Question: The database is not storing information all on the same row. On the first page, when I click the button it records it and that's fine, it's stored. Then on the next page, when i click the button, it stores the information, but on a different row? Any solutions? Heres the problem, and code below.
---

'''
public void addInformationToDatabase()
{
string Sex = ddlGender.Text;
string Name = tbxName.Text;
string DOB = tbxDOB.Text;
string connectionString = WebConfigurationManager.ConnectionStrings["ConnectionString"].ConnectionString;
SqlConnection Con = new SqlConnection(connectionString);
SqlCommand command = new SqlCommand();
command.Connection = Con;
command.CommandType = CommandType.Text;
command.CommandText = "INSERT INTO [User] (GenderID,Name,DOB) VALUES(@Sex,@Name,@DOB)";
command.Parameters.AddWithValue("@Sex", Sex);
command.Parameters.AddWithValue("@Name", Name);
command.Parameters.AddWithValue("@DOB", DOB);
try
{
Con.Open();
command.ExecuteNonQuery();
}
catch (Exception ex)
{
Response.Write(ex.Message);
}
finally
{
Con.Close();
}
}
'''
---
'''
public void save()
{
string checkboxSelection = CheckBoxList1.SelectedItem.ToString();
string connectionString = WebConfigurationManager.ConnectionStrings["ConnectionString"].ConnectionString;
SqlConnection Con = new SqlConnection(connectionString);
SqlCommand c = new SqlCommand();
c.Connection = Con;
c.CommandType = CommandType.Text;
c.CommandText = "INSERT INTO [User] (Ans1) VALUES(@Ans1)";
c.Parameters.AddWithValue("@Ans1", checkboxSelection);
try
{
Con.Open();
c.ExecuteNonQuery();
}
catch (Exception ex)
{
Response.Write(ex.Message);
}
finally
{
Con.Close();
}
}
'''
---
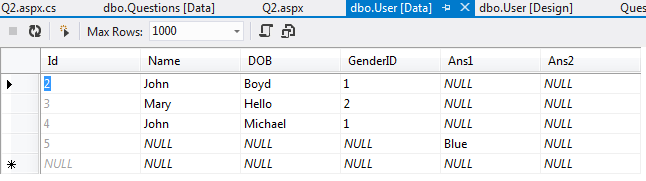
Answer: your first page needs to get the ID back following the insert and then your second page needs to do an <URL> based on that ID, not a subsequent insert.
There are a lot of resources about getting ids back - e.g <URL>
(I'm assuming the id field uniquely identifies your row)
first query -
'''
c.CommandText = "INSERT INTO [User] (Ans1) VALUES(@Ans1); SELECT SCOPE_IDENTITY()";
...
int userID = (Int32) c.ExecuteScalar();
'''
you'll need to pass that ID to your 2nd page and change the insert to be an update:
'''
"UPDATE User] SET Ans1 = @Ans1 WHERE Id = @id";
'''
you'll also need to add the id as a parameter
'''
c.Parameters.AddWithValue("@id", userID);
'''